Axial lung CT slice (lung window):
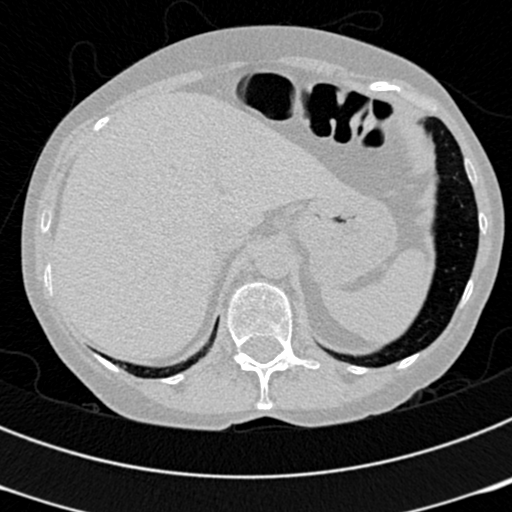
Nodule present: no